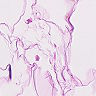
Metastatic tissue present: no